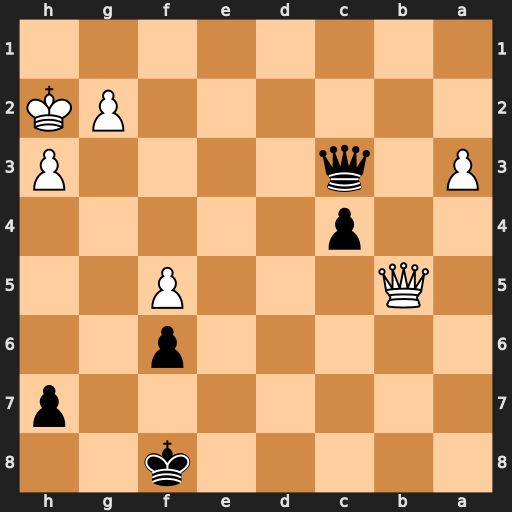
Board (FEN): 5k2/7p/5p2/1Q3P2/2p5/P1q4P/6PK/8
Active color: b
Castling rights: -
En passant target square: -
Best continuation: Qe5+ Qxe5 fxe5 Kg3 c3 Kf3 c2